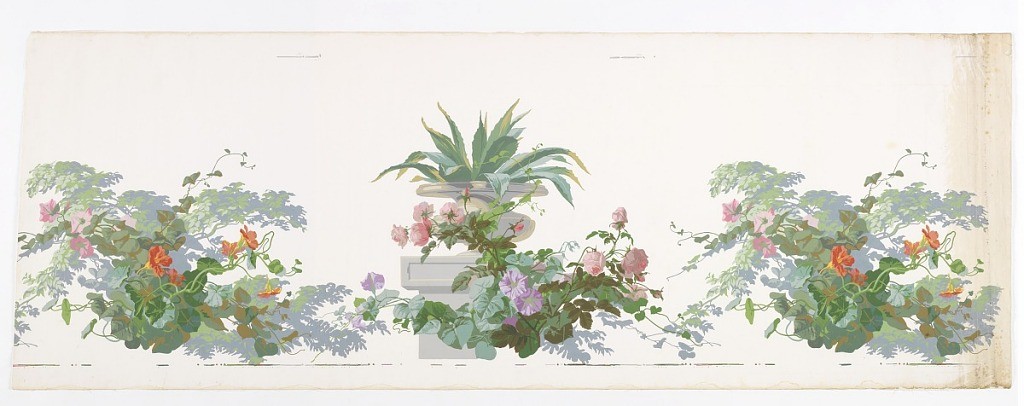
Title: Jardin d'Hiver
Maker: Jules Desfossé, French, active 1851 - 1863
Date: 1853
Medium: Block-printed paper
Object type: Border
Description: Stone vase, containing jagged-leaf plant, resting on top of a pedestal, with roses and morning glories twisting around this. This motif alternates horizontally with a cluster of morning glory vines with blossoms at the back of which are leafy branches. Printed in multicolors on white ground.